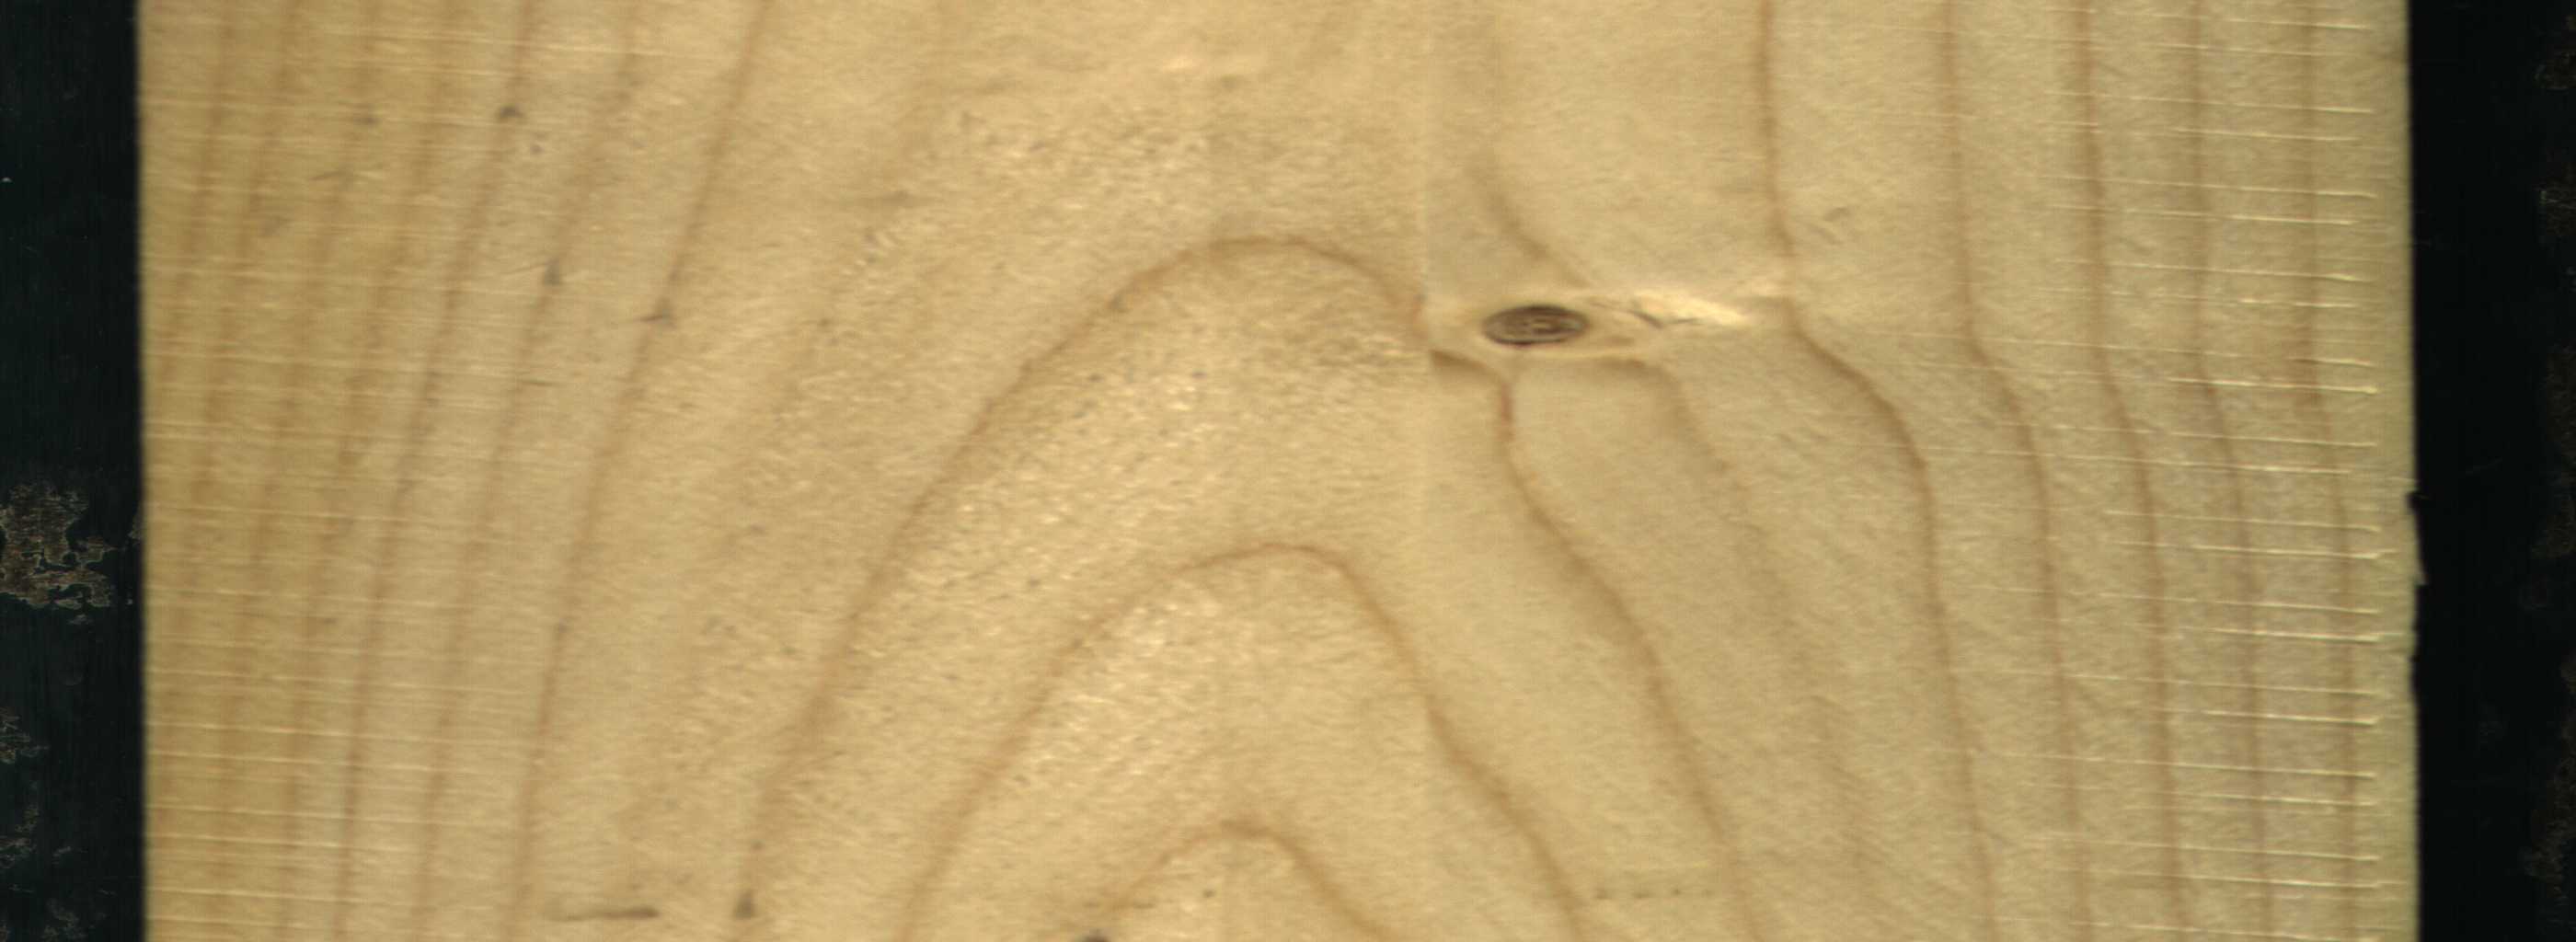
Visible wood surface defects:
Live_Knot